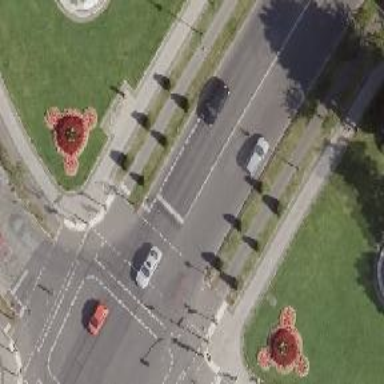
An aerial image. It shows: Road with traffic signals.